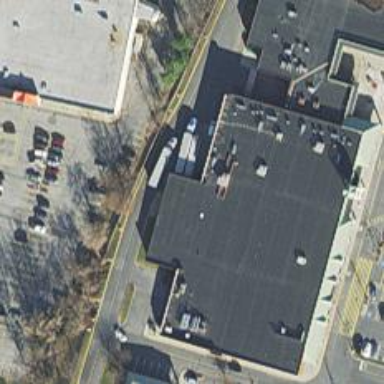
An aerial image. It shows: Retail building.